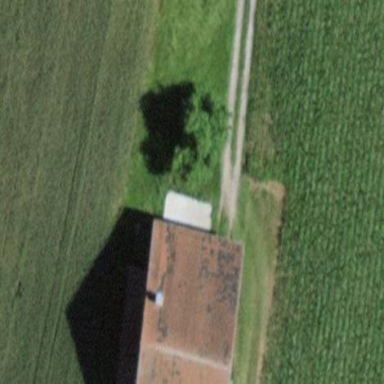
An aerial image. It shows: Barn.